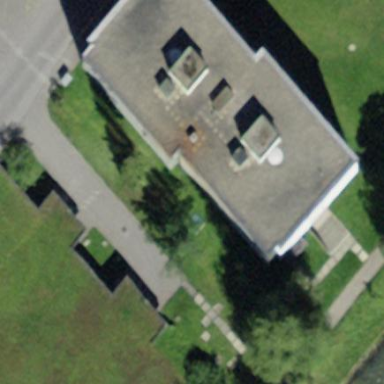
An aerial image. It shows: Flat-roofed apartment building.